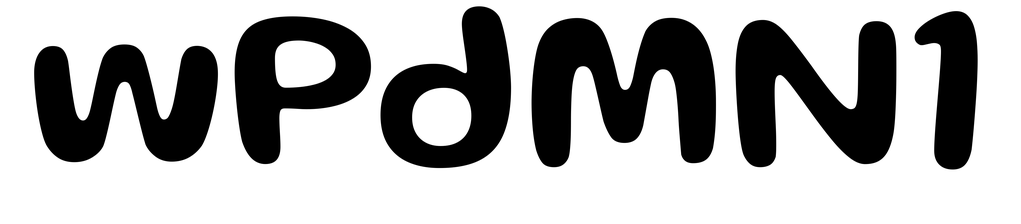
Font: Gluten_Medium